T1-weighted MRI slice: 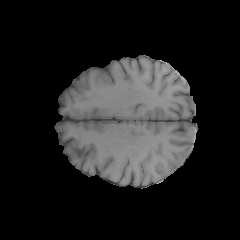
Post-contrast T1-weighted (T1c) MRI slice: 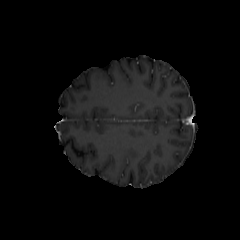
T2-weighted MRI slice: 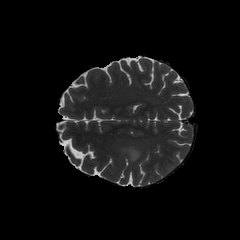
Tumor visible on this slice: yes